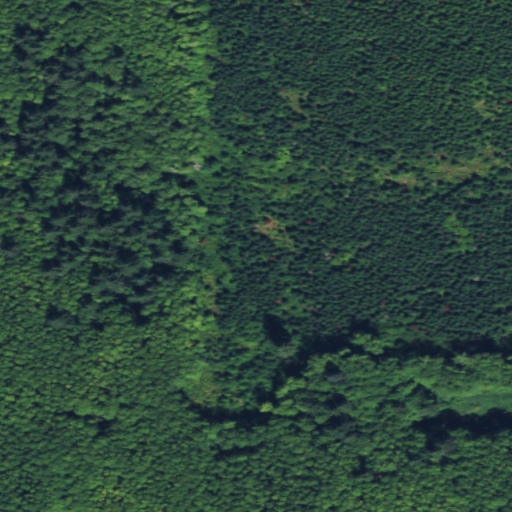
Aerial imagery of gap in Washington named Grindstone Pass containing evergreen forest, deciduous forest, mixed forest, and woody wetlands